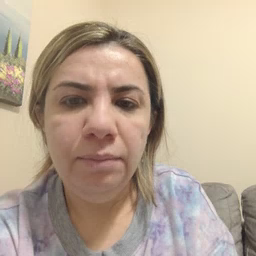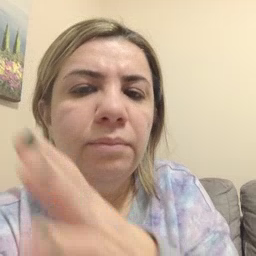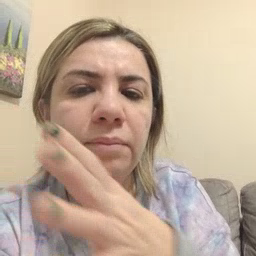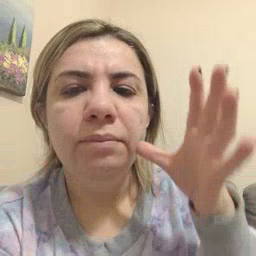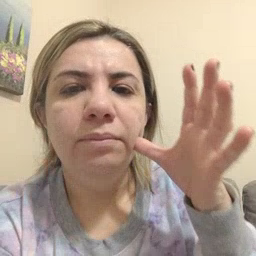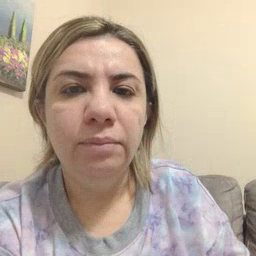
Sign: farm